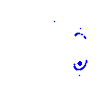
Particle: electron